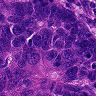
Metastatic tissue present: yes